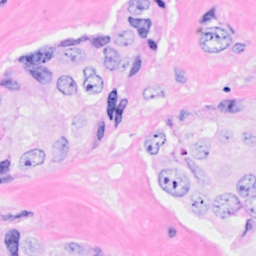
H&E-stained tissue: Breast